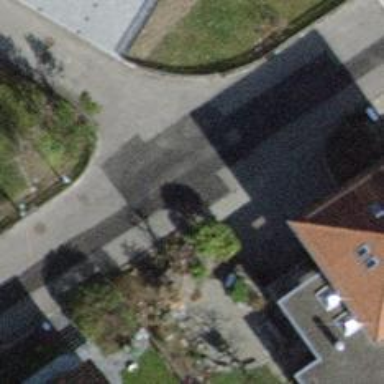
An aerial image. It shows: Smooth asphalt road in residential area.